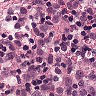
Metastatic tissue present: yes